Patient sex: F
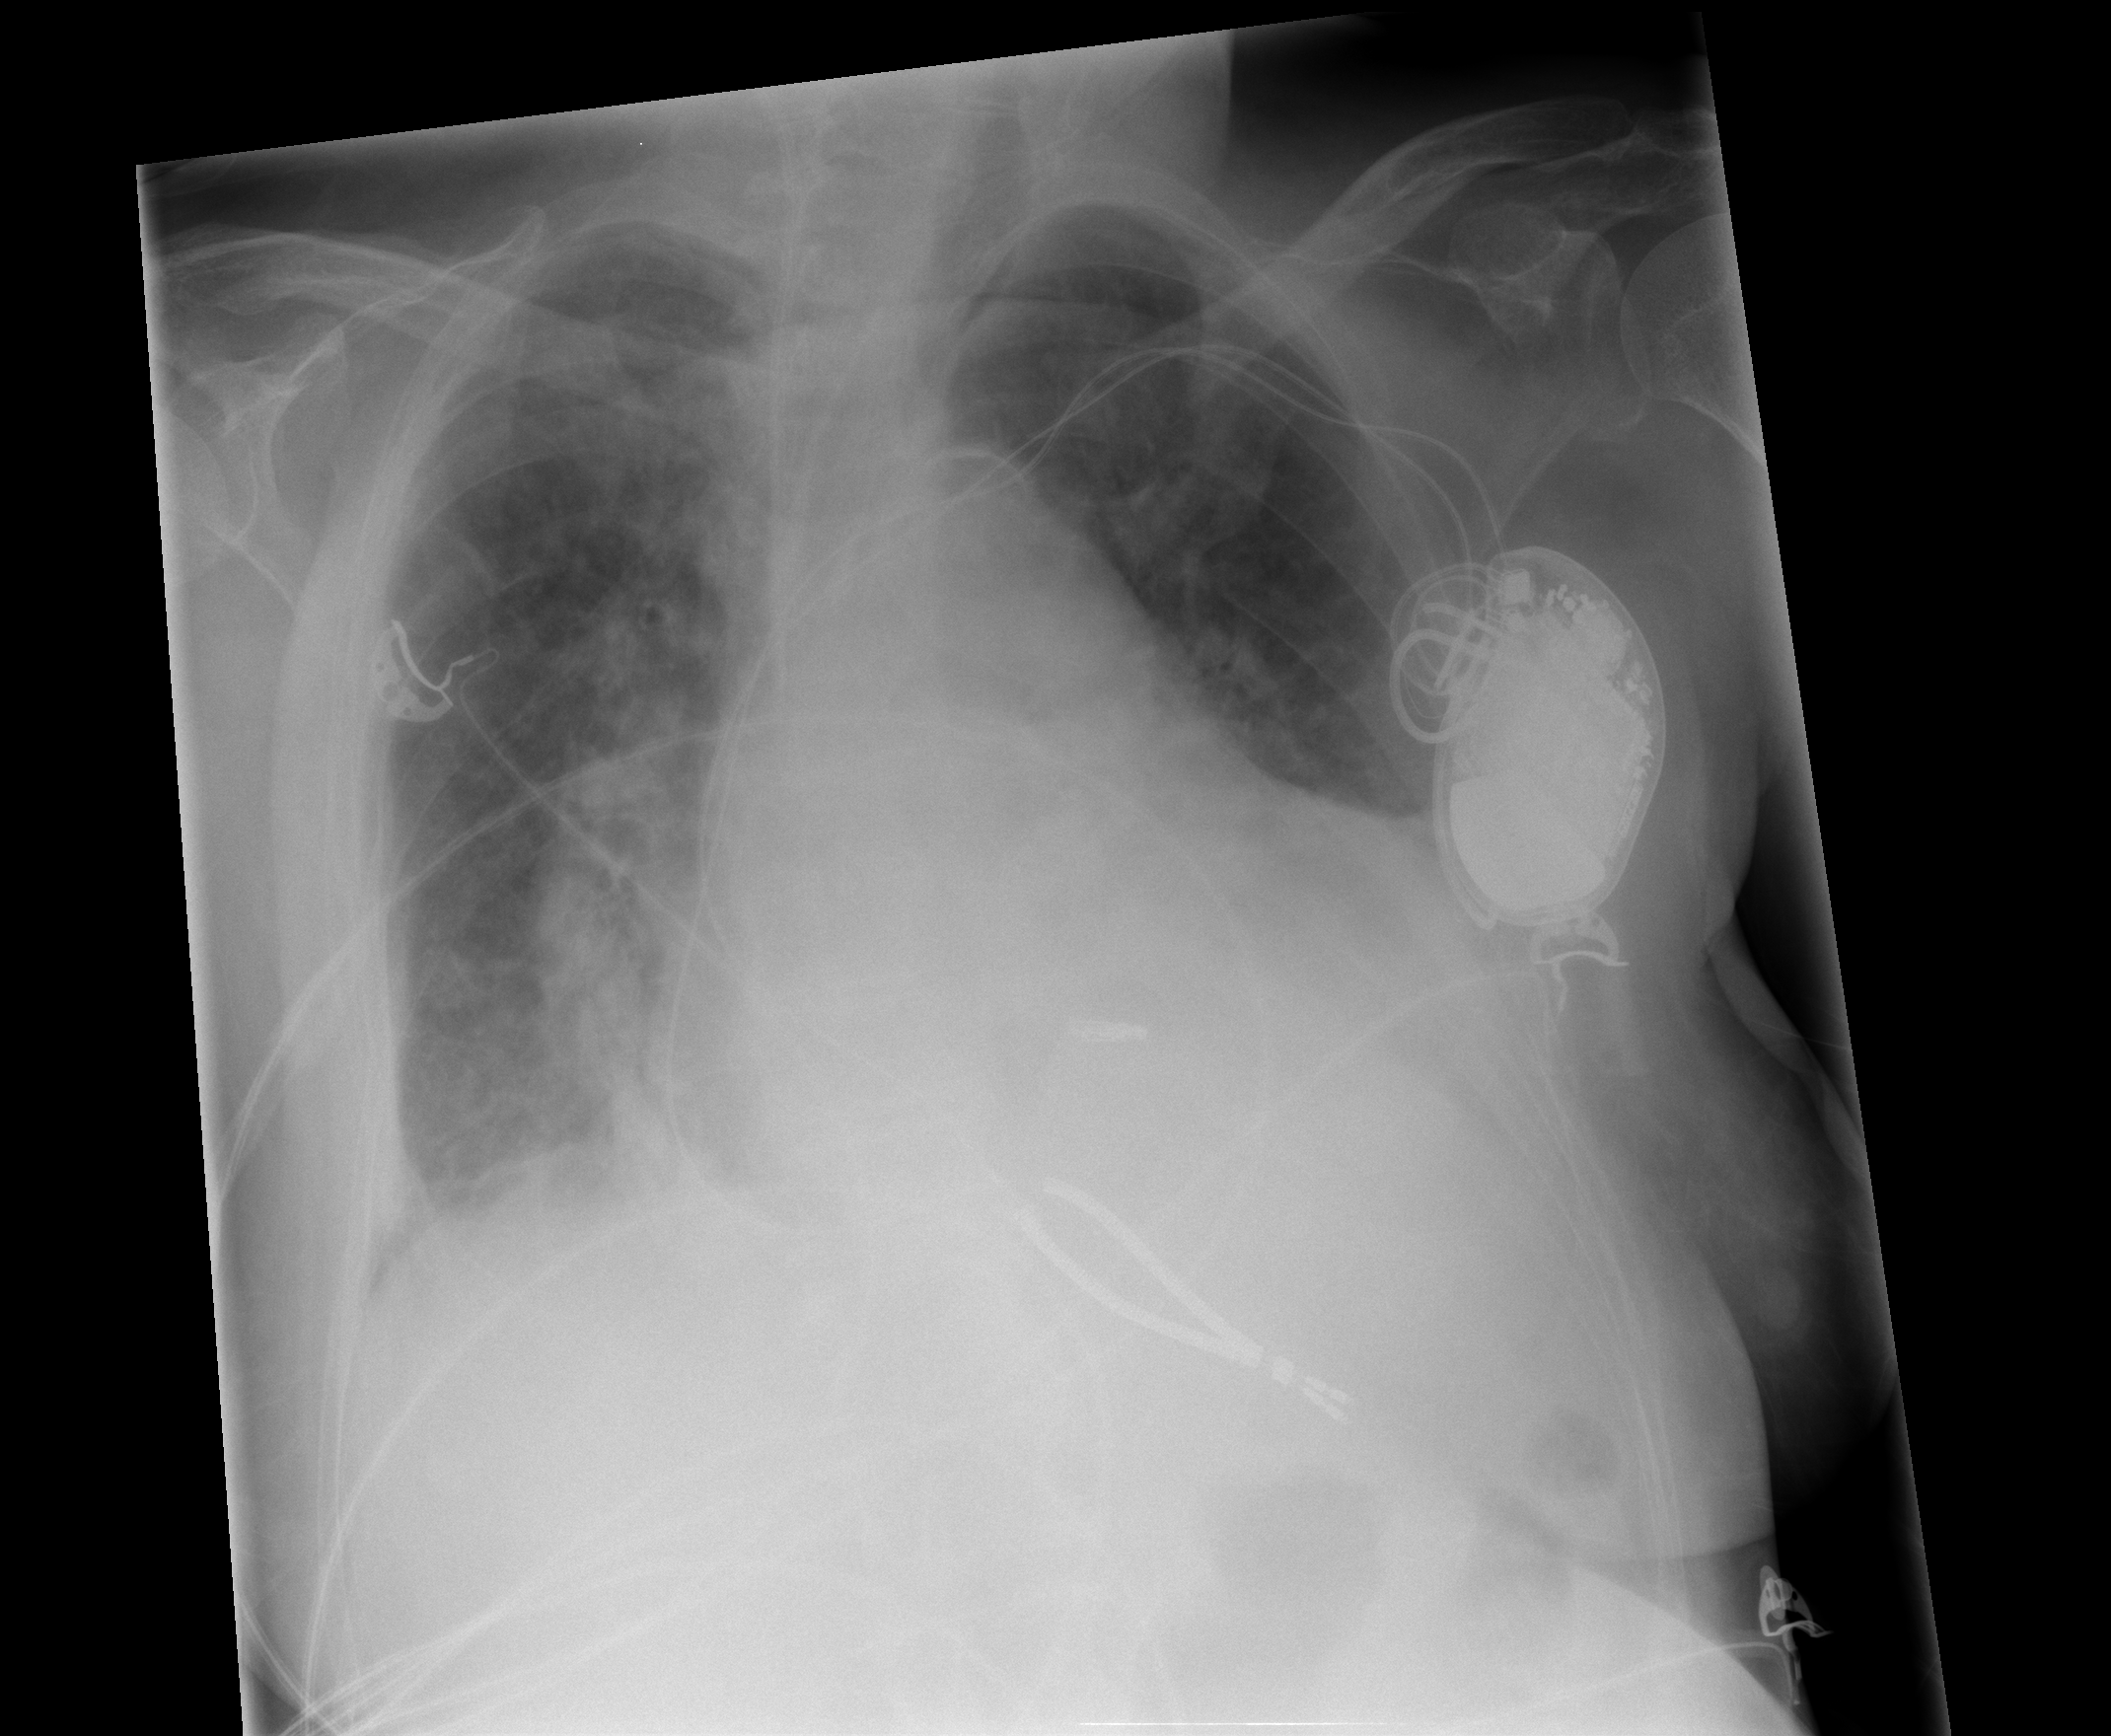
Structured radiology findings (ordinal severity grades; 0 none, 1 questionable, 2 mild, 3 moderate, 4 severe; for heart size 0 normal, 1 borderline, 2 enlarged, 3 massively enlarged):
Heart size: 3
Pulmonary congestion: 2
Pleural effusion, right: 2
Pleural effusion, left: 0
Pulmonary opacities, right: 2
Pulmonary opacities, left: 0
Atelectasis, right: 2
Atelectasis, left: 0